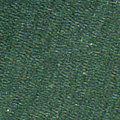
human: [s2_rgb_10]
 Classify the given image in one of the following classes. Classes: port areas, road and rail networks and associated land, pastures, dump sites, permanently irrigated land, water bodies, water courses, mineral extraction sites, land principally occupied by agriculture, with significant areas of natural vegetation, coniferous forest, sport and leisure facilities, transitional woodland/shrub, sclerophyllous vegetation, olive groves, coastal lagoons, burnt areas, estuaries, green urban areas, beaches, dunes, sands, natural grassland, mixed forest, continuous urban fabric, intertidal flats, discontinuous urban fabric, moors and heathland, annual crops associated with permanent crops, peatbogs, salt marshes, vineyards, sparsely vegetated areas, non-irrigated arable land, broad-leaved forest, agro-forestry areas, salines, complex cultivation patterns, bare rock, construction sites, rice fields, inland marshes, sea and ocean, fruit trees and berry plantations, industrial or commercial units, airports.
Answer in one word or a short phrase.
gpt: sea and ocean